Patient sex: F
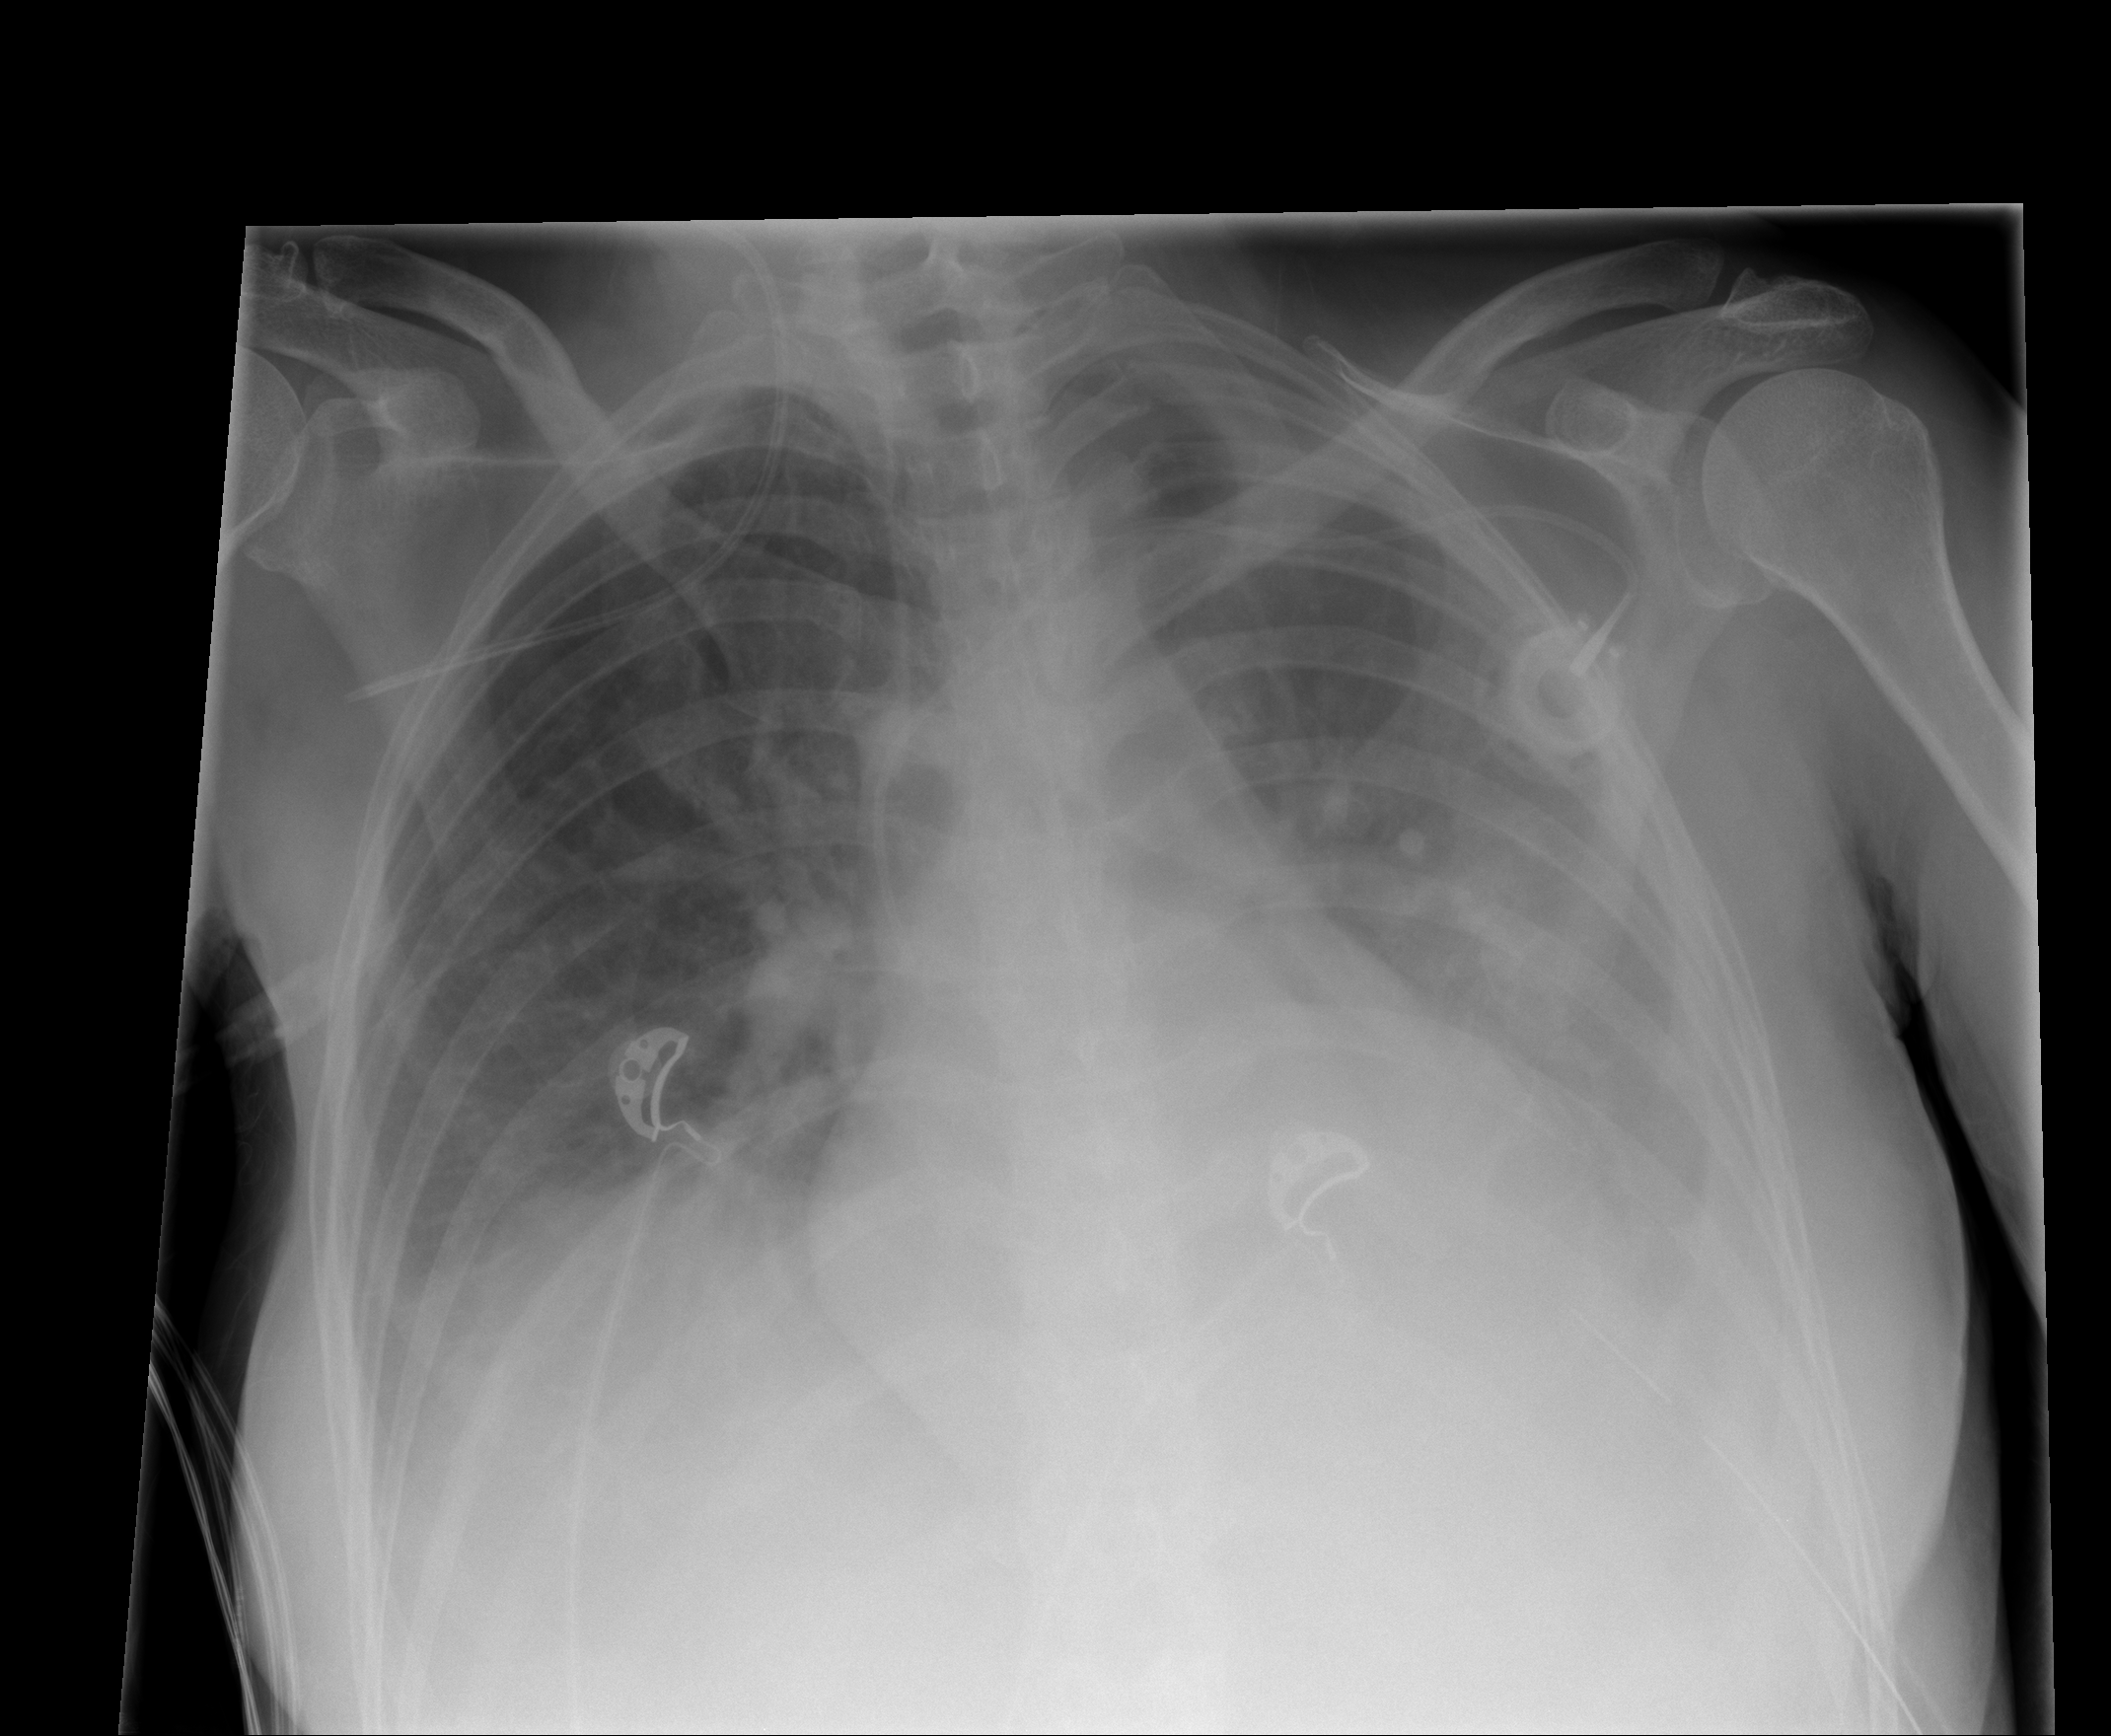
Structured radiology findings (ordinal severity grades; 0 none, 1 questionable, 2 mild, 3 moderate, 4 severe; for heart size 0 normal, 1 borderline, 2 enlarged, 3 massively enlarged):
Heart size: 1
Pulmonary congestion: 1
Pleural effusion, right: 2
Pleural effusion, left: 3
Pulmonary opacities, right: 0
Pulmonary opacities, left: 0
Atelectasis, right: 2
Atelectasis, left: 2